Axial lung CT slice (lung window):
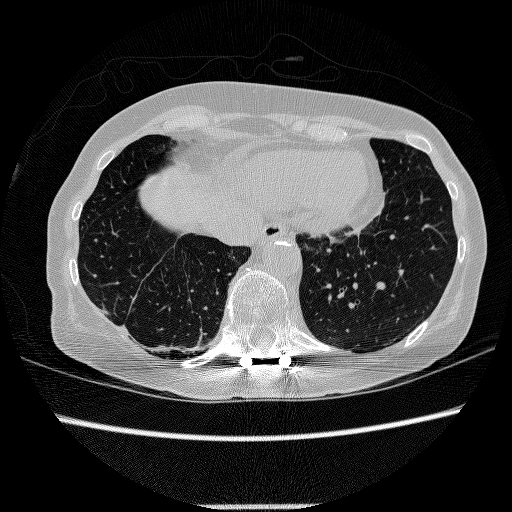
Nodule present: no